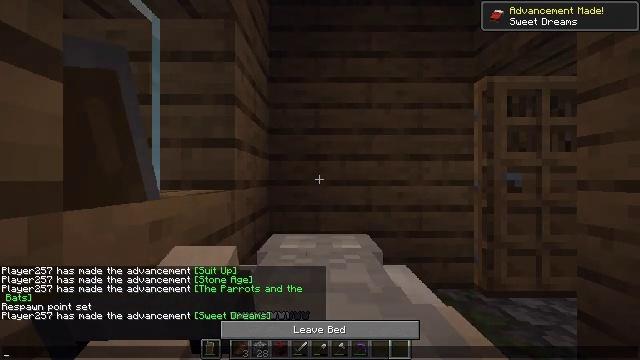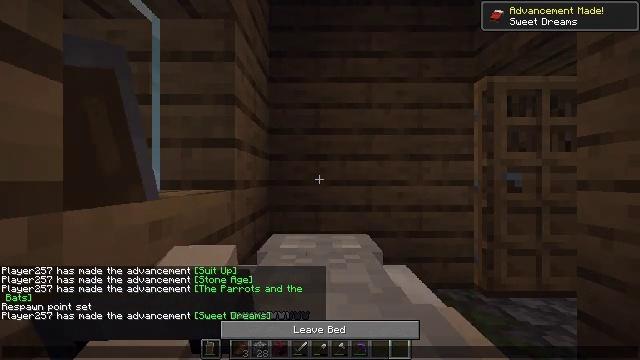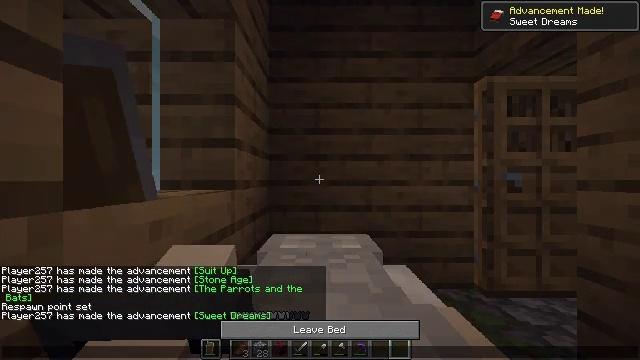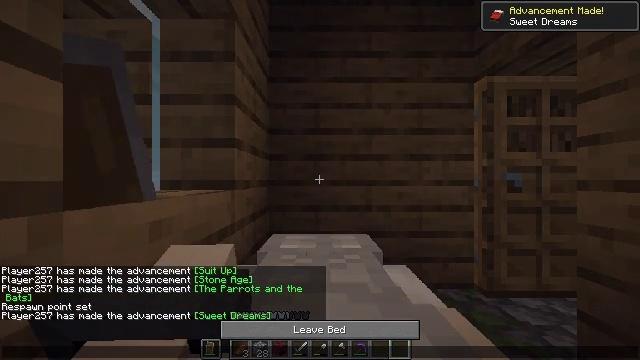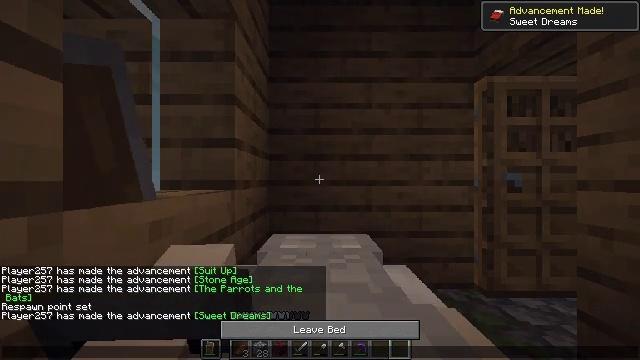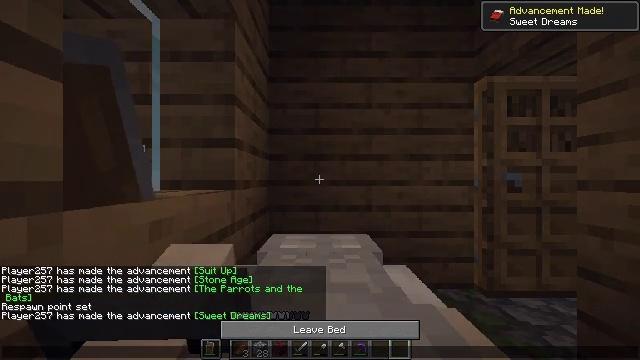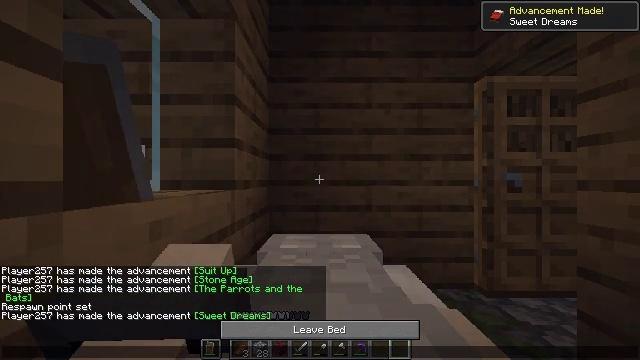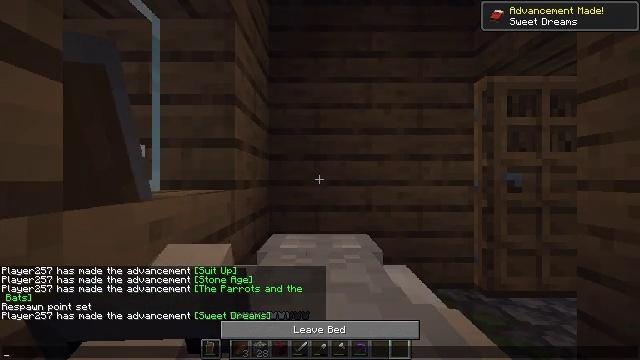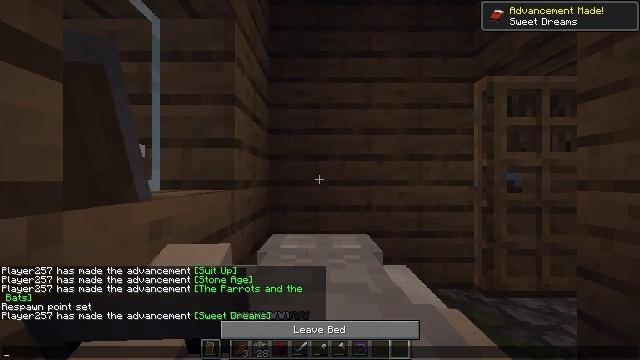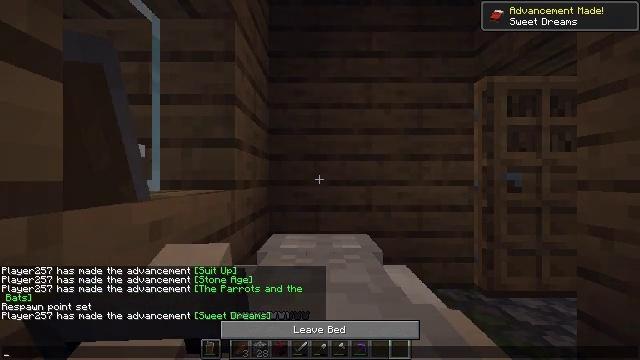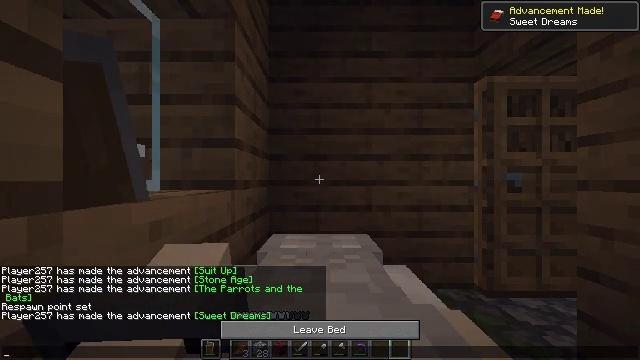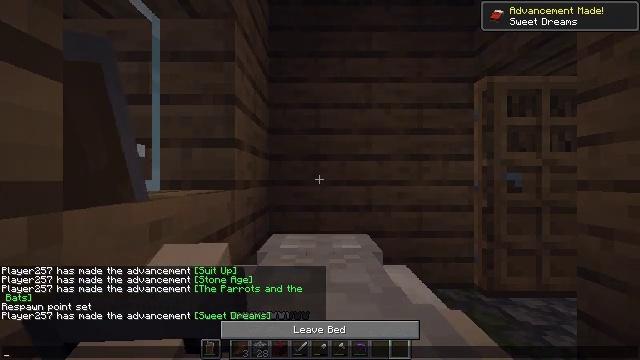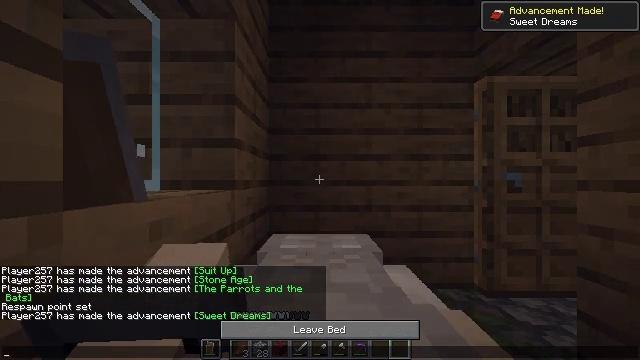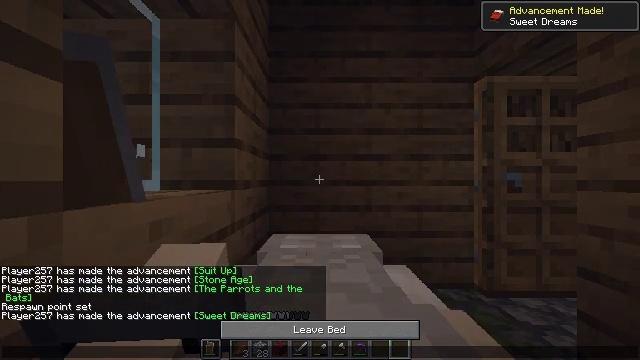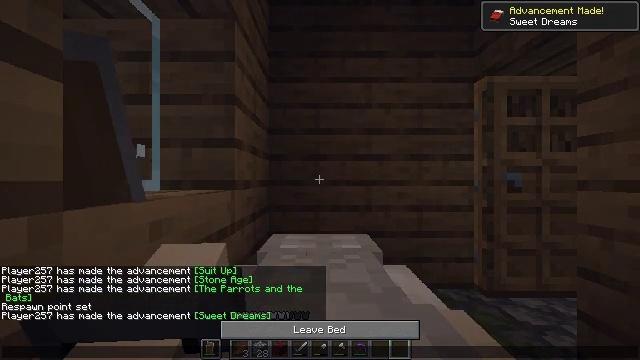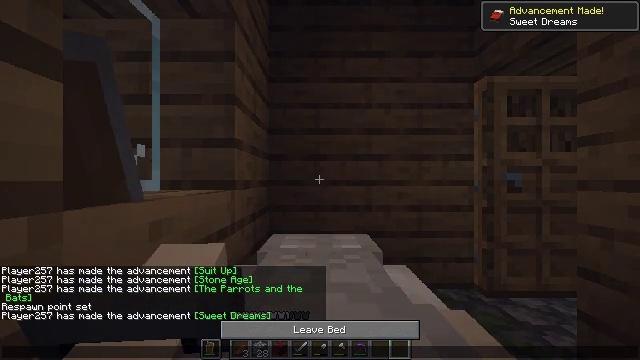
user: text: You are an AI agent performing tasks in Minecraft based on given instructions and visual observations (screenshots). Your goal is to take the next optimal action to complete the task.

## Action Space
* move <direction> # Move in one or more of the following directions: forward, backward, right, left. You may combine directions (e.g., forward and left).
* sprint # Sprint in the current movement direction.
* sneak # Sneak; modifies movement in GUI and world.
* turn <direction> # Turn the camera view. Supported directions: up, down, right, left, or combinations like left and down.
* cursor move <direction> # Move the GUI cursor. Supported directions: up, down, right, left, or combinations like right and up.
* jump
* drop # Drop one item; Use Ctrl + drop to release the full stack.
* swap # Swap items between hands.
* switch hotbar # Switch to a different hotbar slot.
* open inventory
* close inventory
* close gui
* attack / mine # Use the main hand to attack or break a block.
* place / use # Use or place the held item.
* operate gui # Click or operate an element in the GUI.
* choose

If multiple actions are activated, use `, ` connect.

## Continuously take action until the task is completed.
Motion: motion action
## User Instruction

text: Harvest wheat from the field.
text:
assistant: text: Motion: no_op
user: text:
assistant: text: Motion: no_op
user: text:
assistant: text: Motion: no_op
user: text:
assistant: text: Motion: no_op
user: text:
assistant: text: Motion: no_op
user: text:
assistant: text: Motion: no_op
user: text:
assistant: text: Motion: no_op
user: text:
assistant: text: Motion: no_op
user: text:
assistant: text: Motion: no_op
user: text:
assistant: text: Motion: no_op
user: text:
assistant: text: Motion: no_op
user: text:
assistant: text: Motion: no_op
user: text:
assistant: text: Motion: no_op
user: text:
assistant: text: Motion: no_op
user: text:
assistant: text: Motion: no_op
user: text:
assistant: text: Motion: no_op
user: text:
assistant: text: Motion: no_op
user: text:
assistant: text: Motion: no_op
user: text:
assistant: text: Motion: no_op
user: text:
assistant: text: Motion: no_op
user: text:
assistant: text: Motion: no_op
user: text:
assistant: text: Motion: no_op
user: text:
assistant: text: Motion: no_op
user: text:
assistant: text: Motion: no_op
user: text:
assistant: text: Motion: no_op
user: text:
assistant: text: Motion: no_op
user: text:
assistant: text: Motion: no_op
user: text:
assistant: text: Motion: no_op
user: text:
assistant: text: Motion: no_op
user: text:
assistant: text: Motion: no_op